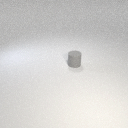
small gray rubber cylinder